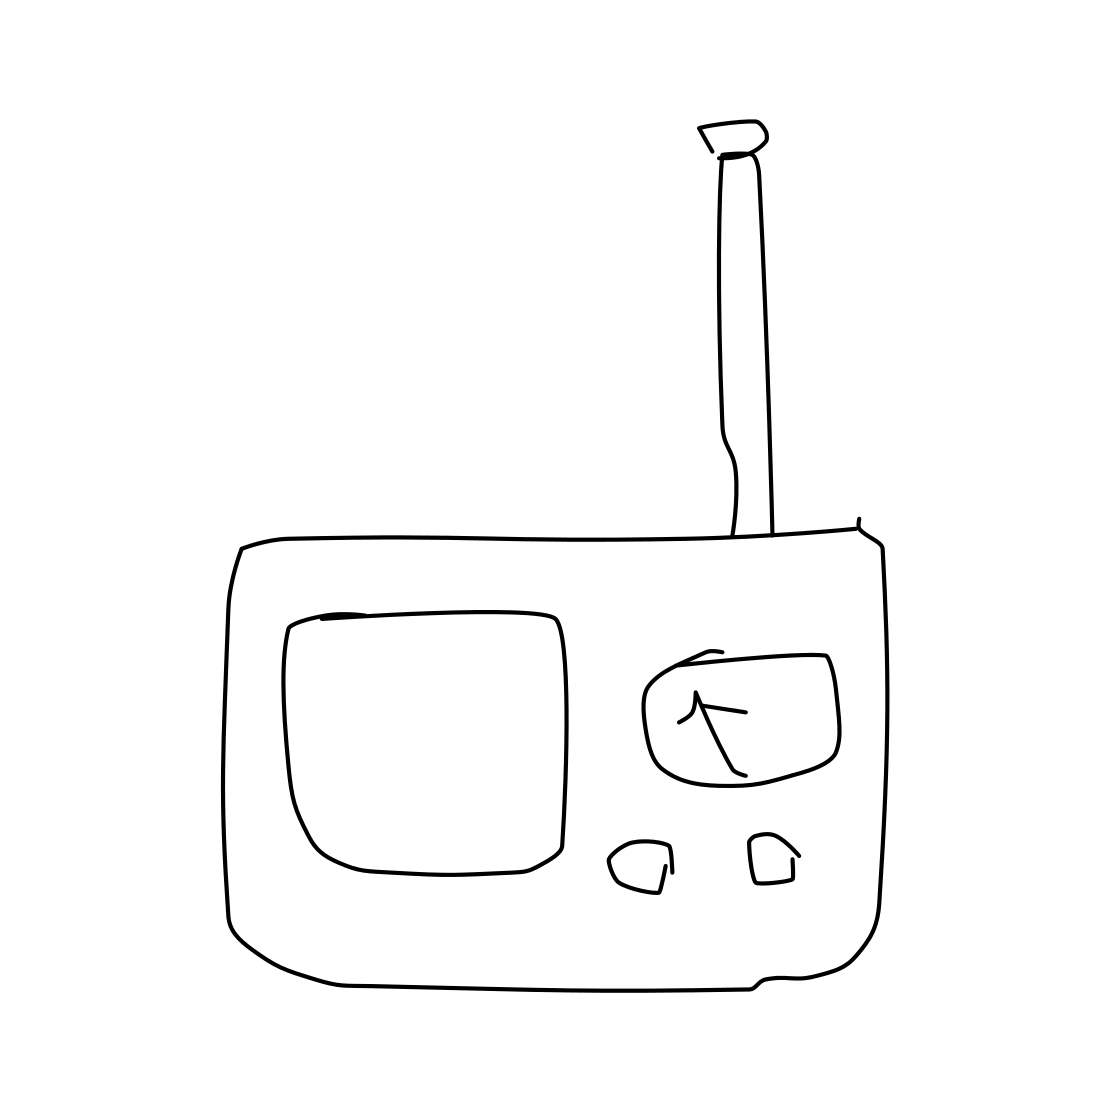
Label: radio